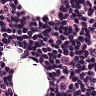
Metastatic tissue present: no